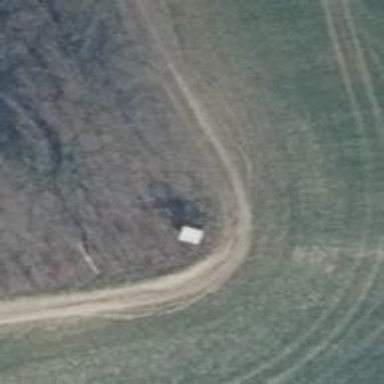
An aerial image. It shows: Hunting stand.